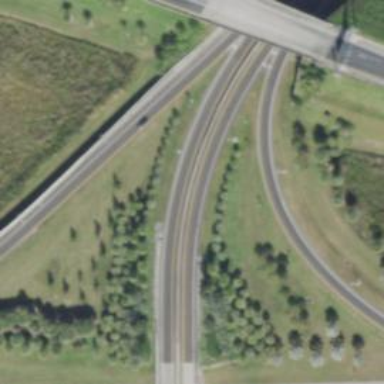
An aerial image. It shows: Motorway link with double trumpet junction.